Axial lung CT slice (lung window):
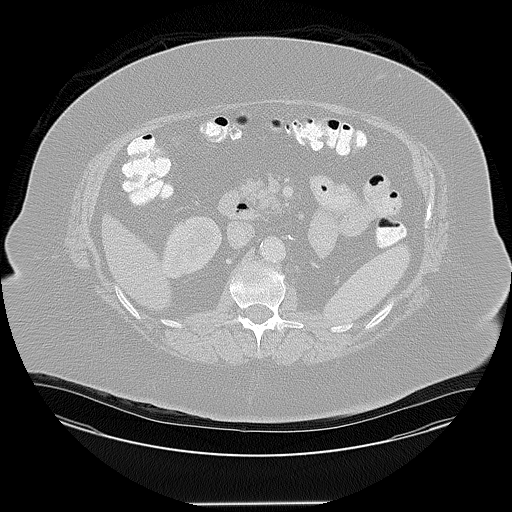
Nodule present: no